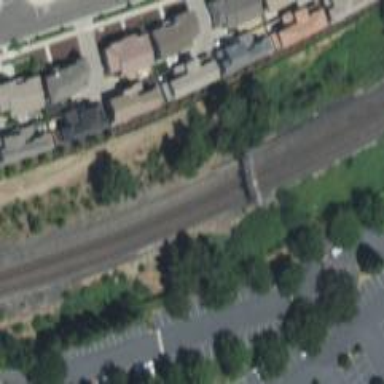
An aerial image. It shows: Railway signal.